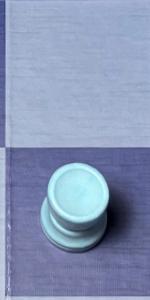
Label: Rook_White